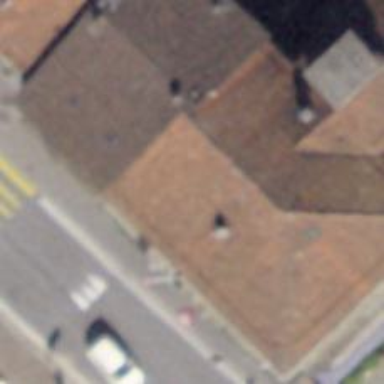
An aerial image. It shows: Restaurant located within hotel.